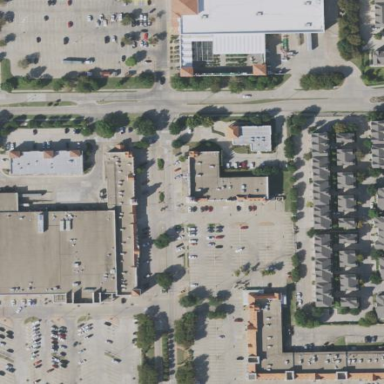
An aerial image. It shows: Retail area.